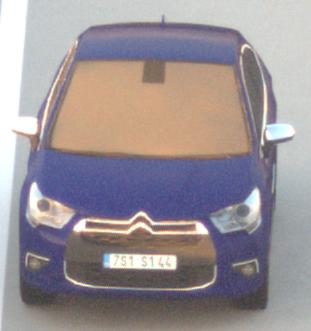
Make: Citroen
Model: DS 4 VTi 120
Detailed model: DS 4
Model produced from: 2011/05
Model produced until: 2015/01
Doors: 5
Color: blue
Road condition: dry road
Daytime: sunrise or sunset
Contrast: medium contrast